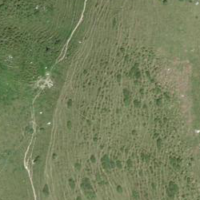
EUNIS habitat code: 26
Species observed at this site:
Viola calcarata